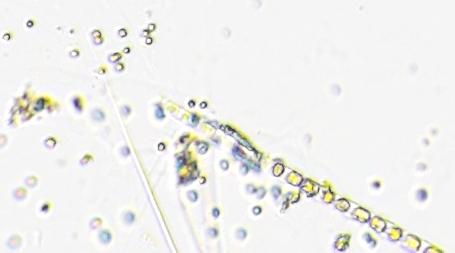
Label: Phaeocystis